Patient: sex F, age 40
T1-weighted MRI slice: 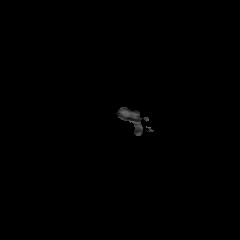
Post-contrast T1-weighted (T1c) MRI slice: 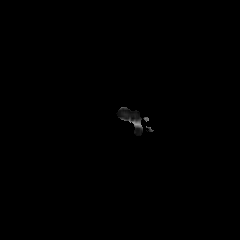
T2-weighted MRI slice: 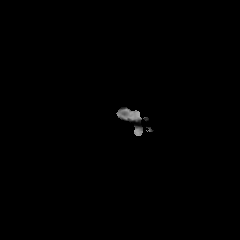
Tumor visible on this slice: no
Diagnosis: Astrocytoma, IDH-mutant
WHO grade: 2